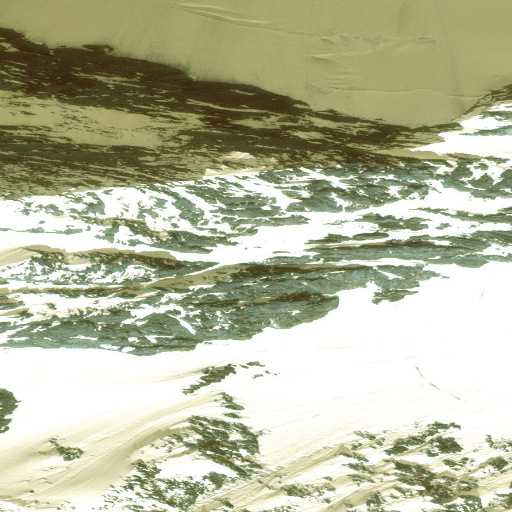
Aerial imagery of mountain in Alaska named Madean Peak containing only unknown